Chest X-ray:
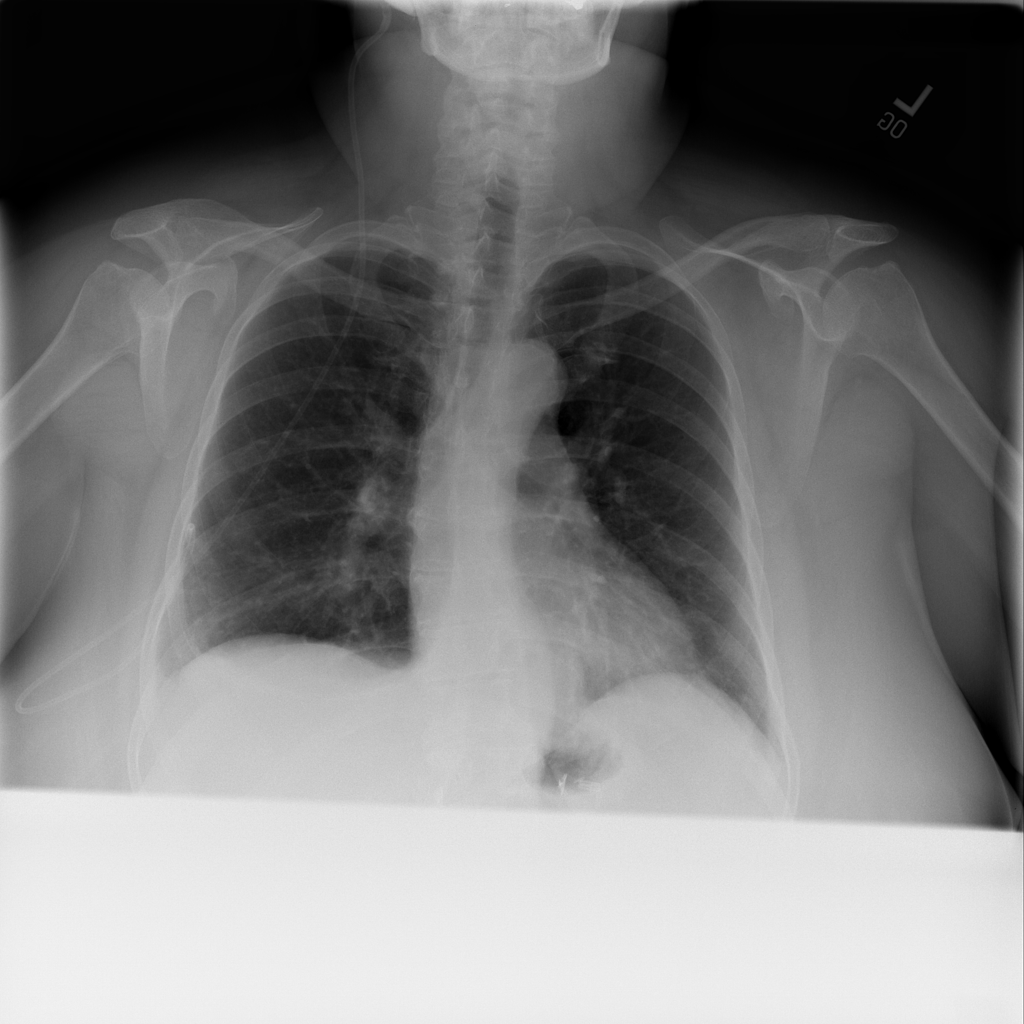
No abnormal finding: yes